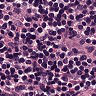
Metastatic tissue present: no